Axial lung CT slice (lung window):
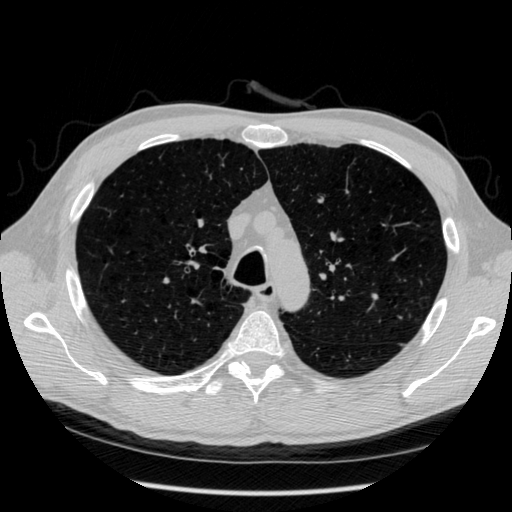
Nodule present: no